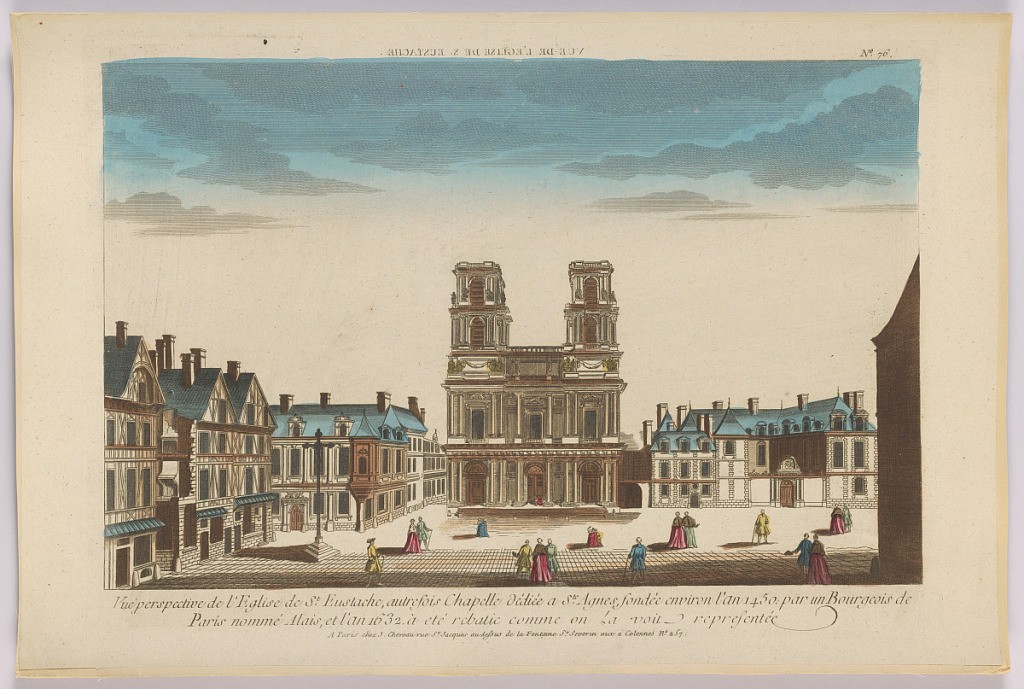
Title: Peep-Show Print
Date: mid-18th century
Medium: Engraving and brush and wash on paper
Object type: Print
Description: Peep-show print